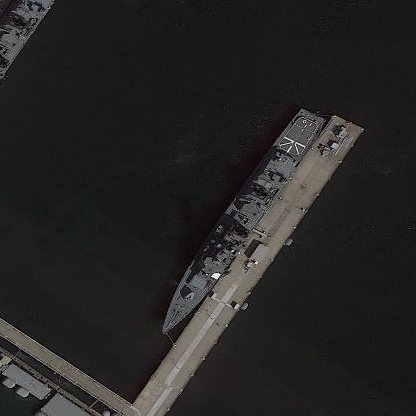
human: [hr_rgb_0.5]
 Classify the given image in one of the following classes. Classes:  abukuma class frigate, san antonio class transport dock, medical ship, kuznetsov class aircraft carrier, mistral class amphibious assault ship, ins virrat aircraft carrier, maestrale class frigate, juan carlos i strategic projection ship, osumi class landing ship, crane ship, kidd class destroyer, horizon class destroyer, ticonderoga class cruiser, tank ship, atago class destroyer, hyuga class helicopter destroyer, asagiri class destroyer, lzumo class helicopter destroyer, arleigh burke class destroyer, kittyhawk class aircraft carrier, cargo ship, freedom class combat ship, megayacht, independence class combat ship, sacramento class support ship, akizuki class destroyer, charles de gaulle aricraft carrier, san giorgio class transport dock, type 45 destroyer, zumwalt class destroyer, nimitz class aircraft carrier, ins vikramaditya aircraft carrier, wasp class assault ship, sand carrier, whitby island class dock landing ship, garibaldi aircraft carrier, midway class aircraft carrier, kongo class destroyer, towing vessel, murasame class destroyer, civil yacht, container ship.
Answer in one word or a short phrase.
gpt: Murasame class destroyer